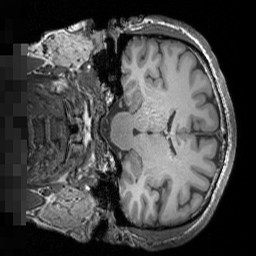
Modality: T1w
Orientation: coronal
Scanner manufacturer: siemens
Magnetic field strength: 3 T
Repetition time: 1.5 s
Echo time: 0.00291 s